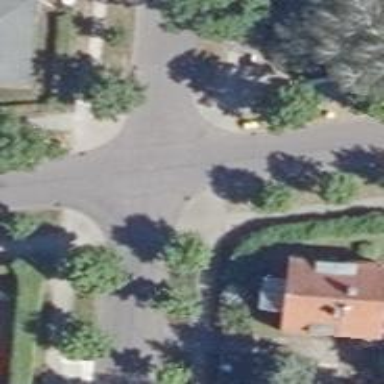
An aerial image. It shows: Residential road with asphalt surface. There are sidewalks on both sides of the road.